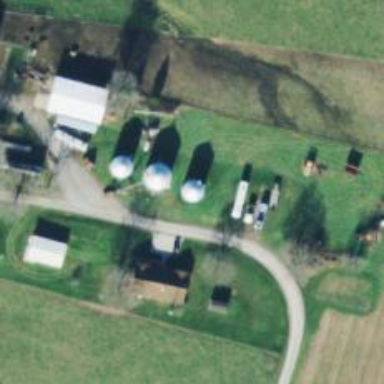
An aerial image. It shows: Silo.